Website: crate-barrel
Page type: account-selection
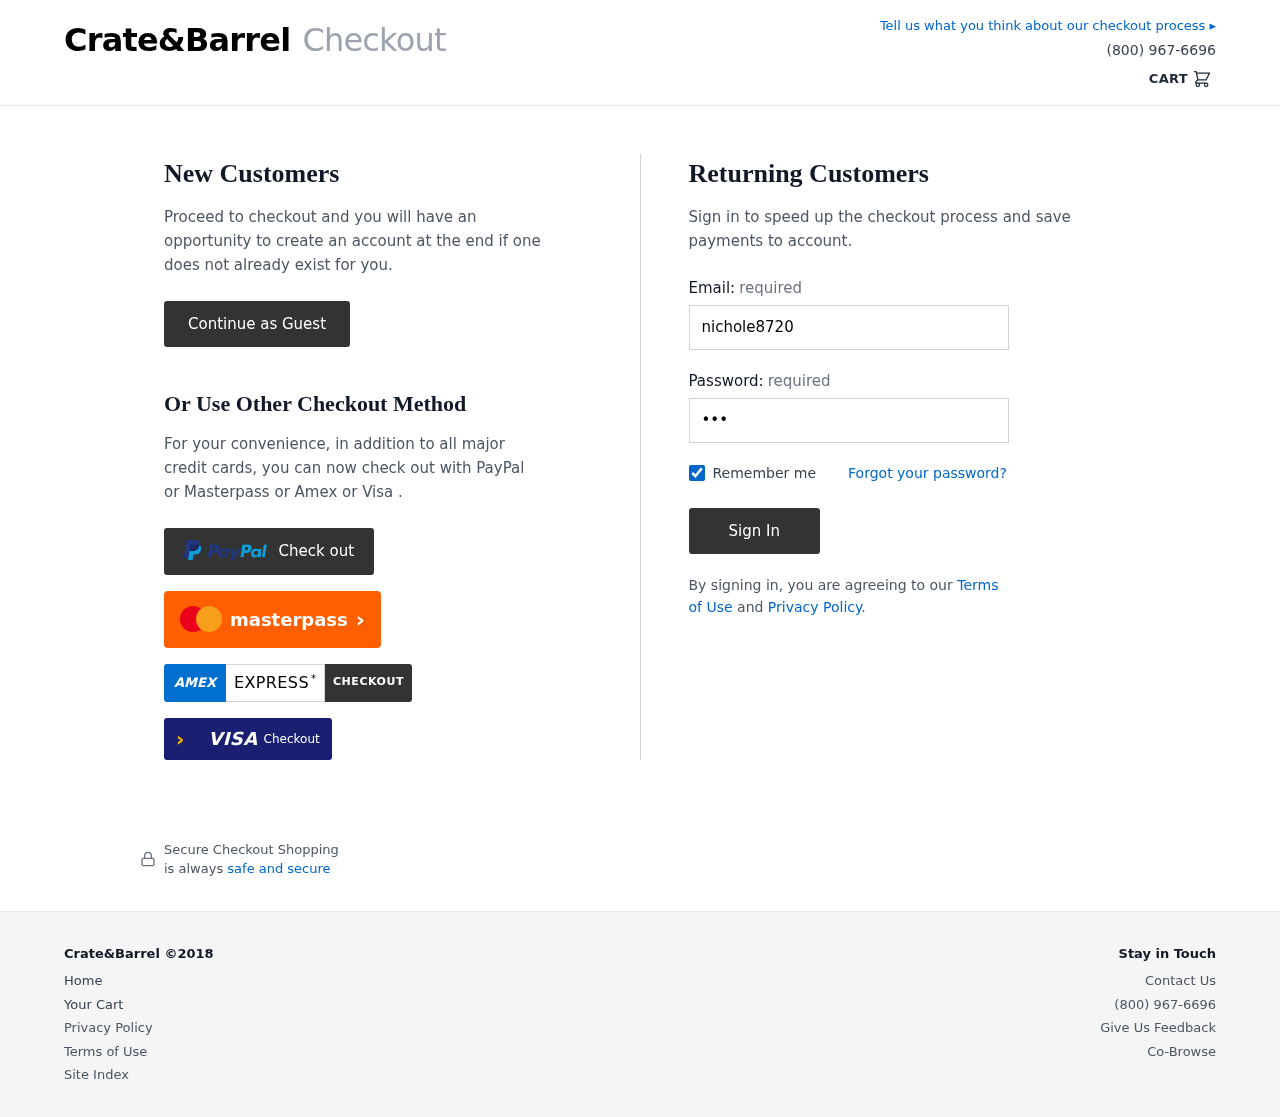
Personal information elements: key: PII_LOGIN_USERNAME
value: nichole8720